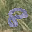
Label: 8